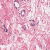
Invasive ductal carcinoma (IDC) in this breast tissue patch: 0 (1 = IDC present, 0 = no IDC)